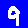
Digit: 9